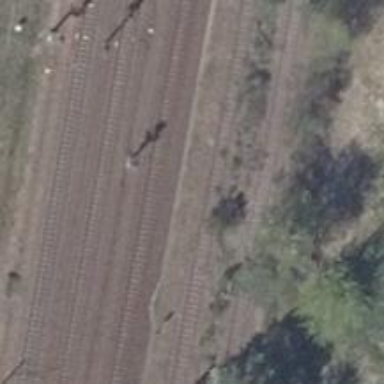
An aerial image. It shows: Railway signal.